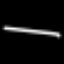
Label: line